Field crop: maize
Growth stage: 2
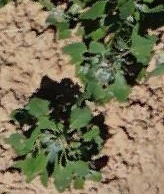
Species: maize